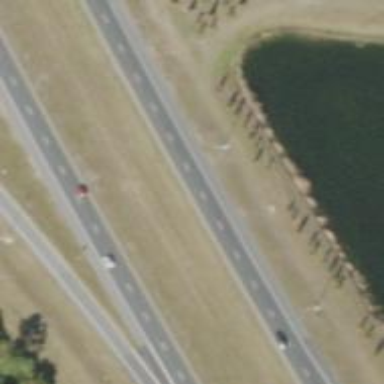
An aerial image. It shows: Asphalt motorway.